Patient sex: M
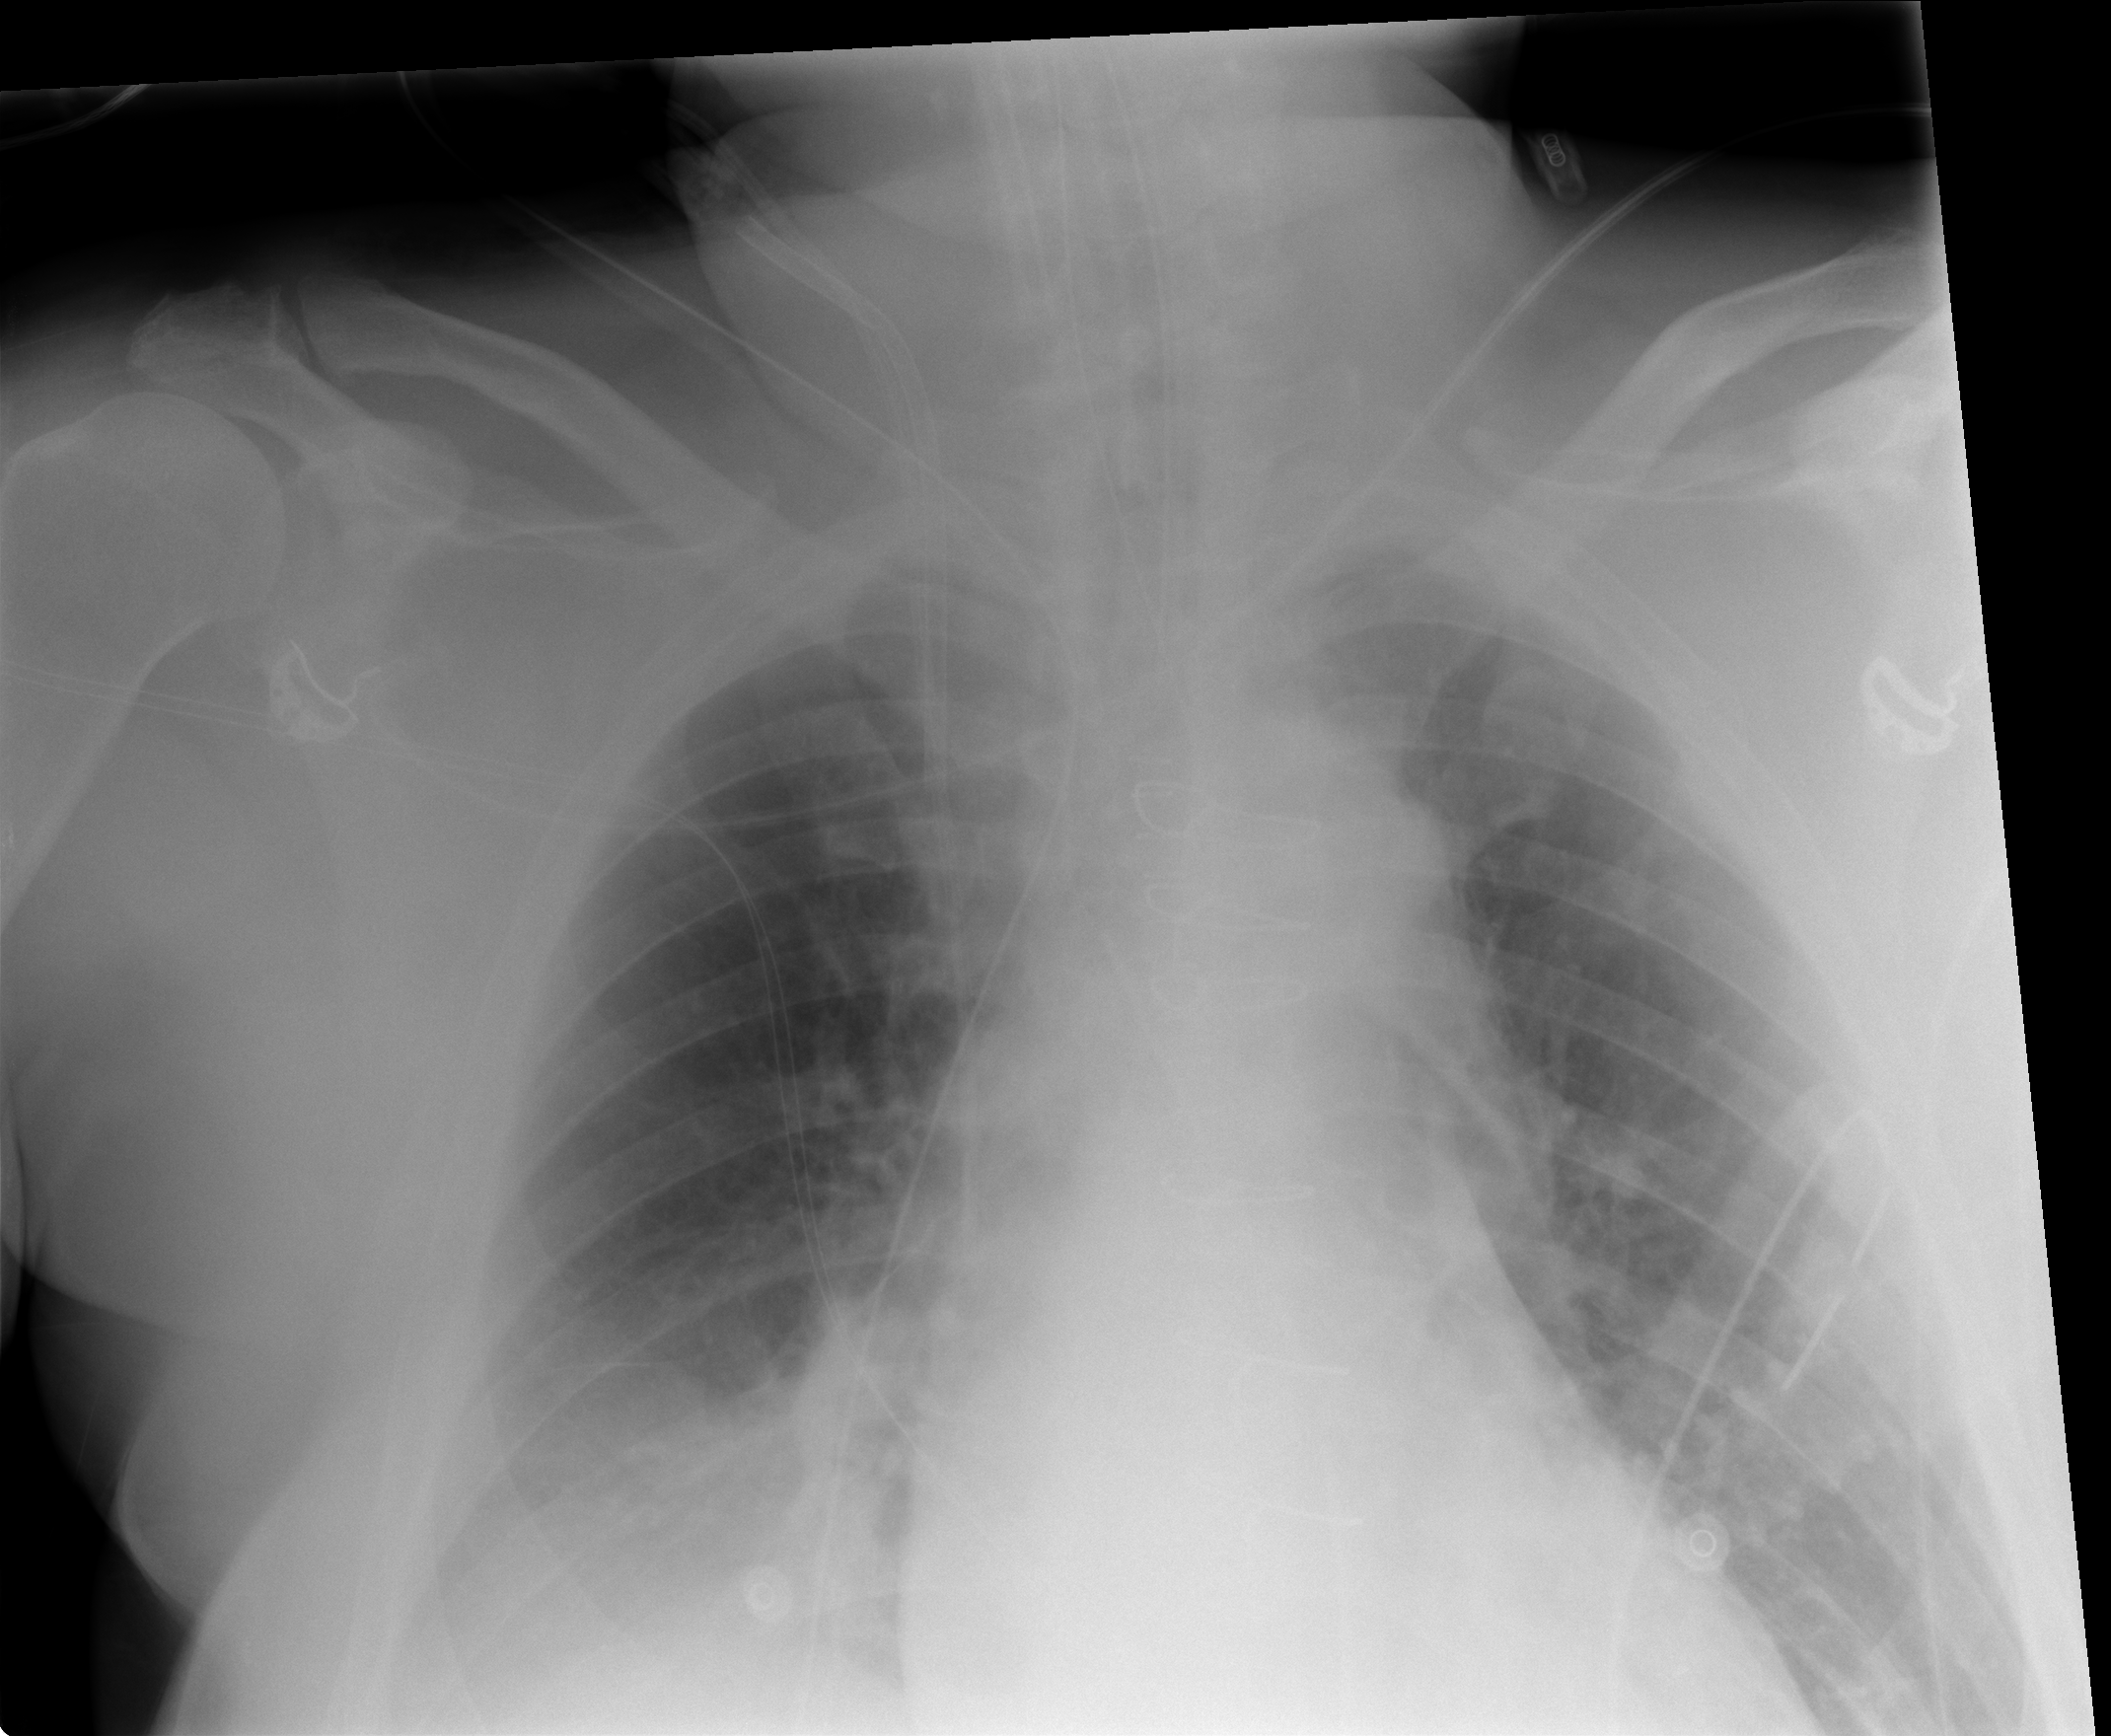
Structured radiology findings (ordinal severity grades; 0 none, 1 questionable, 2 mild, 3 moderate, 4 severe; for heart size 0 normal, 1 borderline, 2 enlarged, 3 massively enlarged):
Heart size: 0
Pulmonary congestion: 0
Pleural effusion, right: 2
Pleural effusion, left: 0
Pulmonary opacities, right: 0
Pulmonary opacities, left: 0
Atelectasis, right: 2
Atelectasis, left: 0